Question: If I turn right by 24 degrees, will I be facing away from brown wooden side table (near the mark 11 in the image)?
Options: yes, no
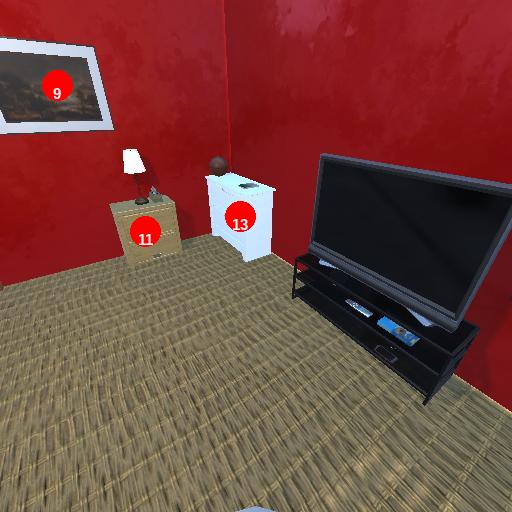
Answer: yes